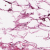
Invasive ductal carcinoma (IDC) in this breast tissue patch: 0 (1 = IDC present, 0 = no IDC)